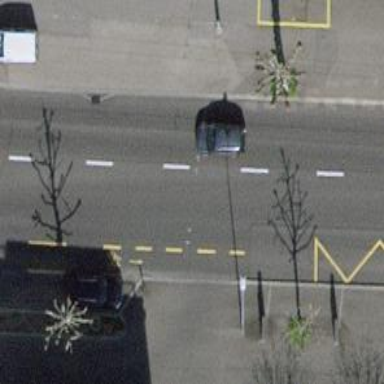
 and designated cycle lane on both sides as well."